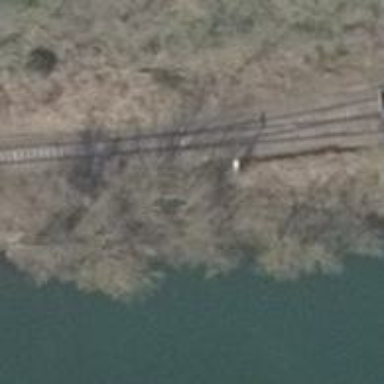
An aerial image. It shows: Railway switch.